Question: See below image. My question is about DIV structuring. How do I make the height of equal to the height of + ? and height is dynamic.
Basically I need is to set the height of only based on + 's height
I'm using bootstrap 3

'''
<div class="container">
<div class="containerSub">
<div class="col-md-8 column areaA"></div> <!--A-->
<div class="col-md-4 column areaC"></div> <!--C-->
<div class="col-md-8 column areaB"></div> <!--B-->
</div>
</div>
.containerSub{
height: 100%;
}
'''
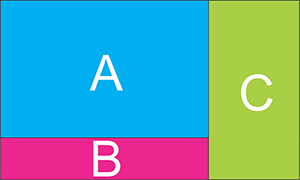
Answer: You may try with javascript (before that include jquery version 1.6 or above)
## Javascript:
'''
var x = $('.areaA').outerHeight();
var y = $('.areaB').outerHeight();
var z = x+y - 20; //reduce 20 for padding in C
$('.areaC').attr('style', 'height :' + z + 'px');
'''
## CSS
'''
*{margin:0; padding:0; font-family:Arial; font-size:12px;}
.containerSub{height:100%;}
.left{width:60%; float:left;}
.right{width:40%; float:right;}
.areaA, .areaB, .areaC{color:#fff; padding:10px;}
.areaA{background:#00aff0;}
.areaB{background:#eb268f;}
.areaC{background:#a9cf46;}
'''
## HTML
'''
<div class="container">
<div class="containerSub">
<div class="left">
<div class="col-md-8 column areaA">dgd gadg dag dsg adg dagd ad adgdagad gadg adggadg adg dag adg adgdag adgadg adg dgadg adg aggad</div> <!--A-->
<div class="col-md-8 column areaB">f da dagd gadg adgad gadg adgadgadg adgadg adg </div> <!--B-->
</div>
<div class="right">
<div class="col-md-4 column areaC">adg adg ga g gadg adga dgad gadg adg</div> <!--C-->
</div>
</div>
</div>
'''
<URL> : You can type more content to test in there
Comments and ratings are welcome.